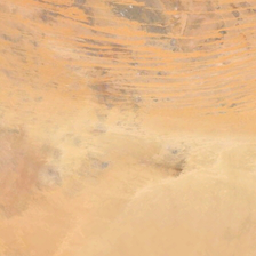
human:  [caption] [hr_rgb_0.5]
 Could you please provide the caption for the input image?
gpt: In the desert there is a parallel arc of orange.

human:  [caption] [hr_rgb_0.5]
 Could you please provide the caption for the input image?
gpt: this desert has several stripes stretch across those dark stains .

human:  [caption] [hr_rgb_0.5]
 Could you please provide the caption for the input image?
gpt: A series of orange parallel arcs can be seen in the desert.

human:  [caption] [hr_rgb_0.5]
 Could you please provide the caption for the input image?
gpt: The orange desert is decorated with several arcs trips.

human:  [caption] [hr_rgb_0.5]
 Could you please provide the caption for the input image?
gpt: The orange desert is decorated with some arcs.